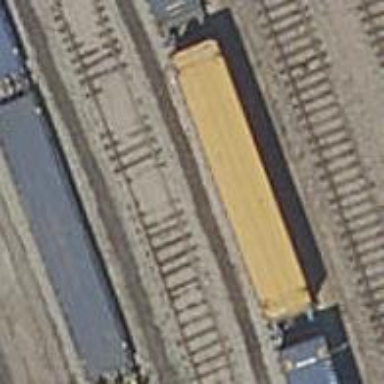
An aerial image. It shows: Rail yard with electrified contact lines for the trains.